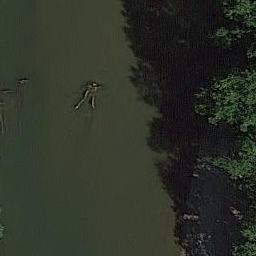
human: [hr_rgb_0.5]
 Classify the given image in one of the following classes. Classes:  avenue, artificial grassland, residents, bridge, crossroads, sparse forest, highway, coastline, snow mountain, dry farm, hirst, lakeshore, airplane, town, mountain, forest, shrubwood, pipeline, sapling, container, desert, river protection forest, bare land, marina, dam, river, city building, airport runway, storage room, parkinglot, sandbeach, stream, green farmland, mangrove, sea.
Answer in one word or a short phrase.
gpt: river protection forest